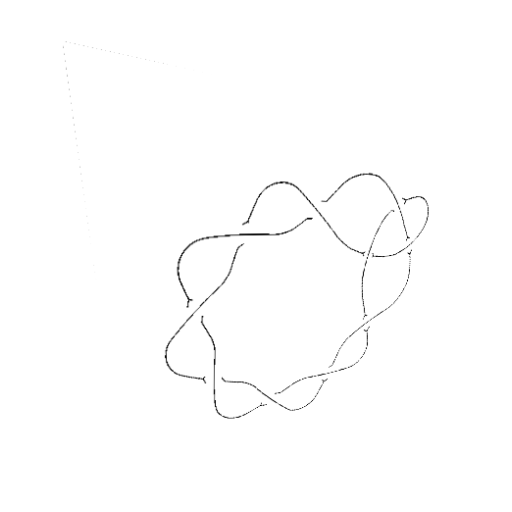
Crossing number: 10